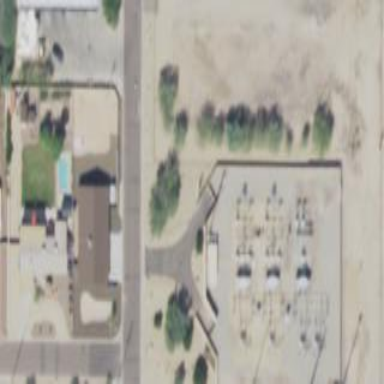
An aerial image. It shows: Outdoor power substation located behind wall. The substation operates at the distribution level.